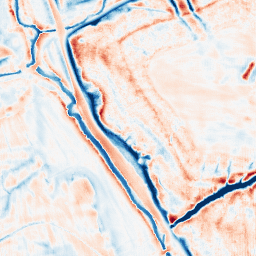
Category: edge_preserving
Decomposition family: bilateral
Decomposition parameters: d: 21
sigma_color: 50
sigma_space: 100
Upsampling method: fft_zeropad
Upsampling parameters: scale: 8
Upsampling scale: 8